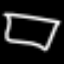
Label: square